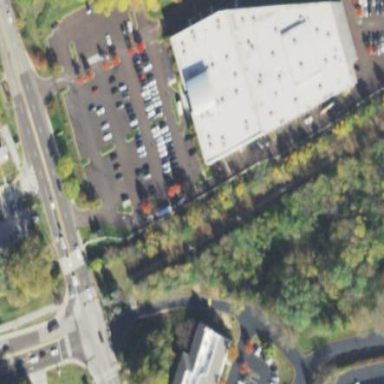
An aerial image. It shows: Commercial building.